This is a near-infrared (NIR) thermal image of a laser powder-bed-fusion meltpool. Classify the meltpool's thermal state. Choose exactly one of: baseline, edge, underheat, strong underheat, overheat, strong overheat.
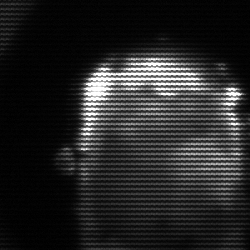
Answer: baseline